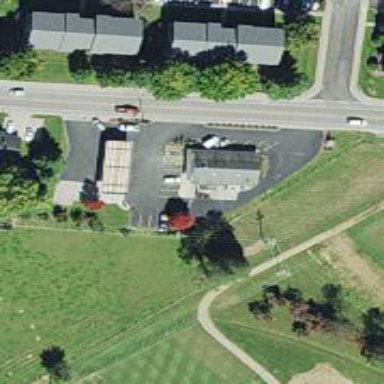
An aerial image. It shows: Convenience shop.